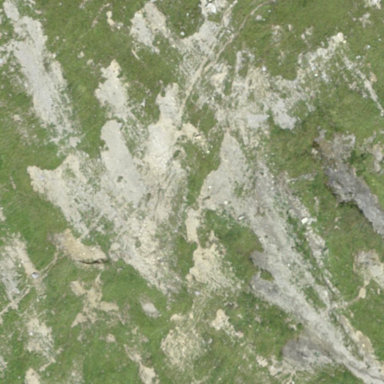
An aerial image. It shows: Natural scree.